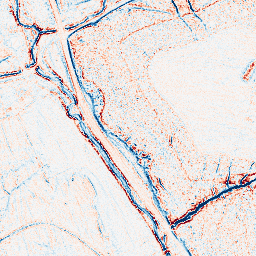
Category: edge_preserving
Decomposition family: anisotropic_diffusion
Decomposition parameters: iterations: 5
kappa: 50
gamma: 0.15
Upsampling method: quartic
Upsampling parameters: scale: 4
Upsampling scale: 4